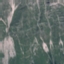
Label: HerbaceousVegetation